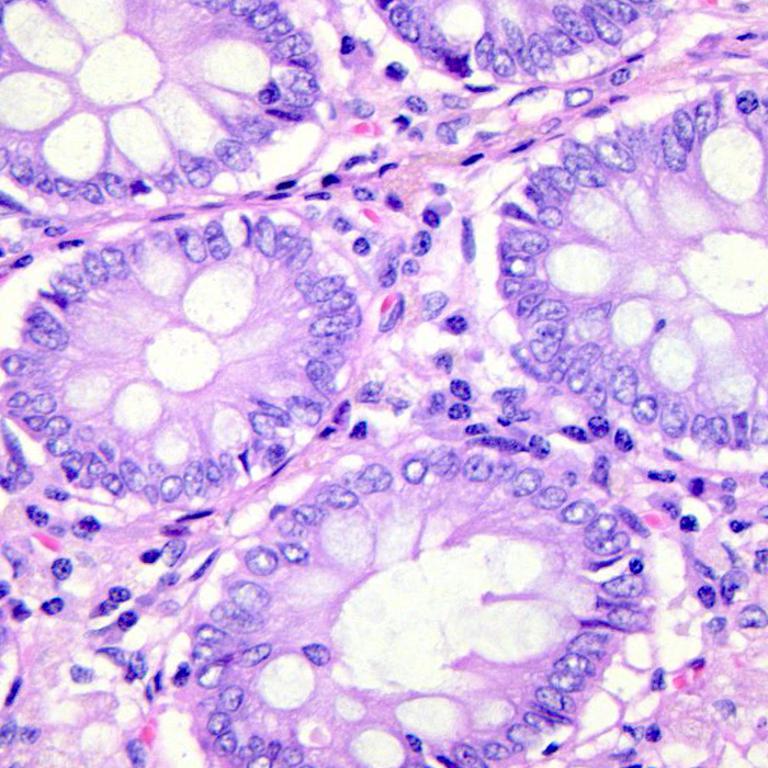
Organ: colon
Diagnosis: benign